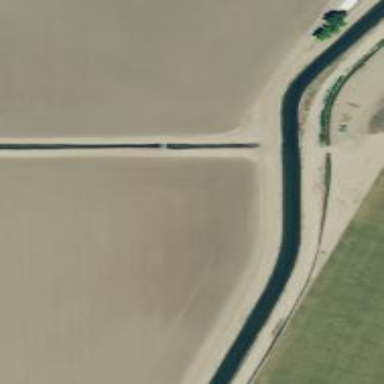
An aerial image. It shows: Weir along the waterway.